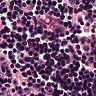
Metastatic tissue present: no